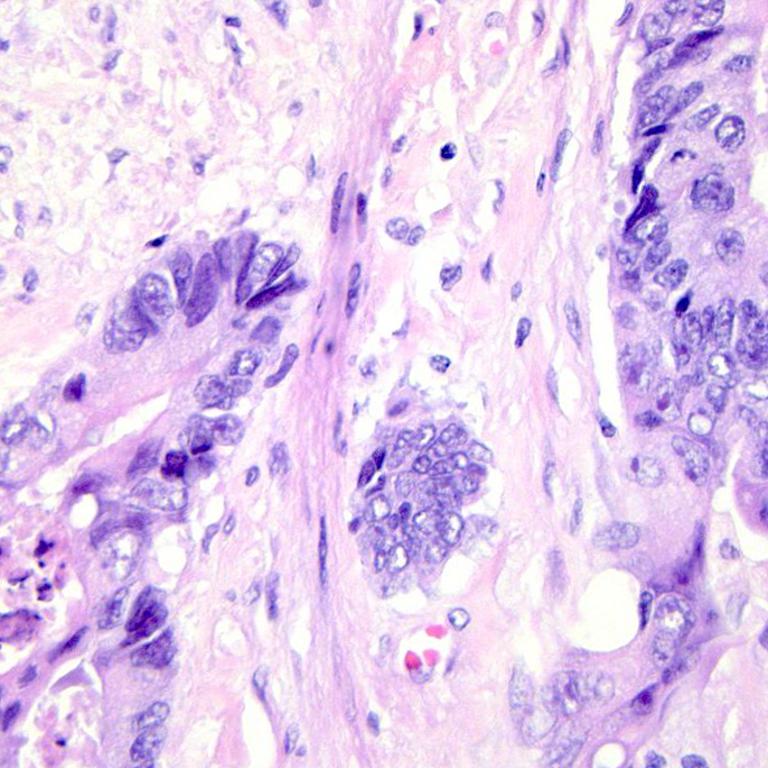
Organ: colon
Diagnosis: adenocarcinomas